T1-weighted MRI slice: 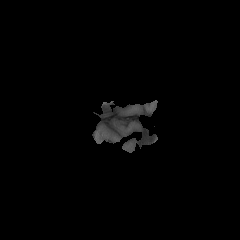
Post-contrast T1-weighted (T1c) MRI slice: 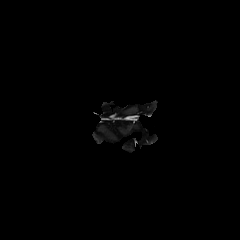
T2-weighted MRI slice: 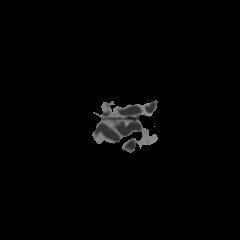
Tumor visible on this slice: no